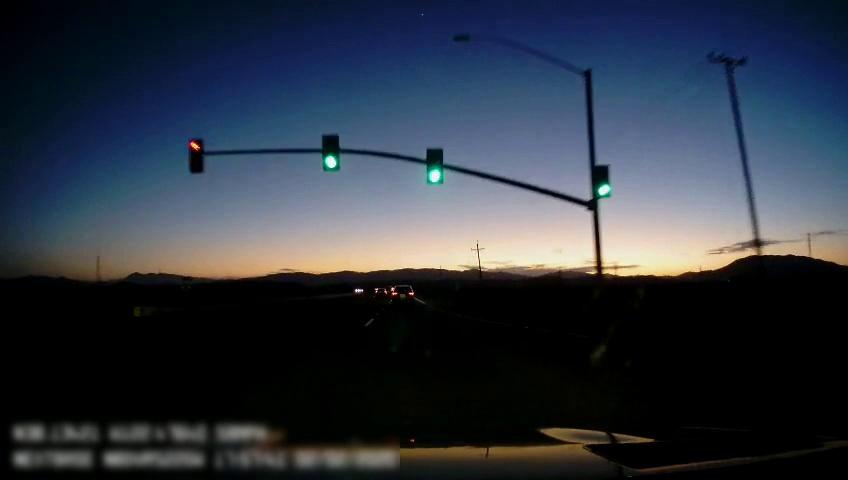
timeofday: Dusk/Dawn/Twilight
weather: Sunny
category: Drivable Space
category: Vehicles | SUV
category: Vehicles | SUV
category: Lanes | Current Lane
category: Lanes | Current Lane
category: Traffic | Lights
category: Traffic | Lights
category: Traffic | Lights
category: Traffic | Lights